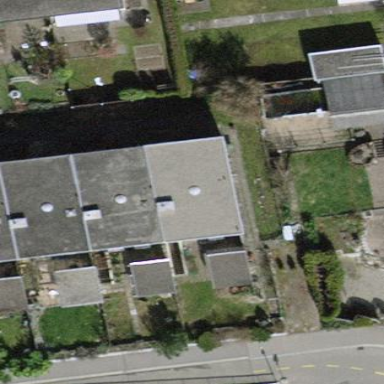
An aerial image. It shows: Flat-roofed building.